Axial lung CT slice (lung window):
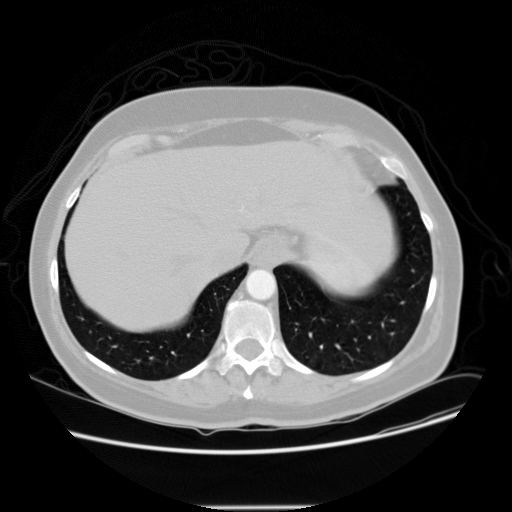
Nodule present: no